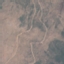
Land use / land cover class: HerbaceousVegetation